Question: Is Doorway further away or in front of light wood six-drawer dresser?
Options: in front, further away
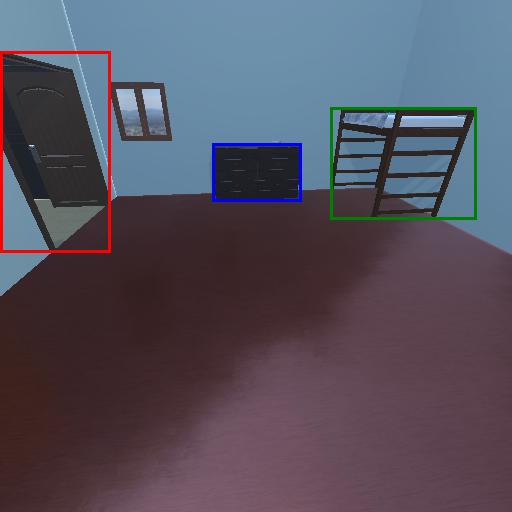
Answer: in front